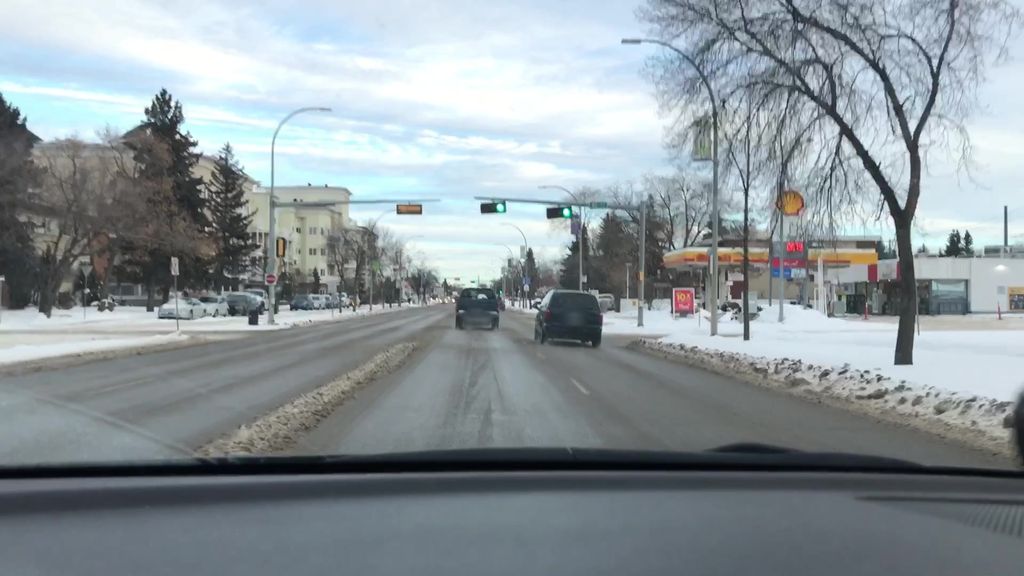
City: edmonton